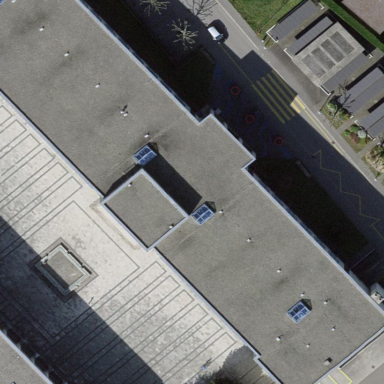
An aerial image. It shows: Flat-roofed school building.